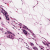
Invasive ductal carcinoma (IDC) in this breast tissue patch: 0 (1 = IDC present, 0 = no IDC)